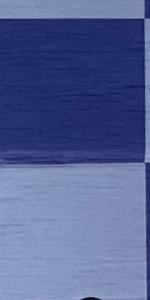
Label: Empty